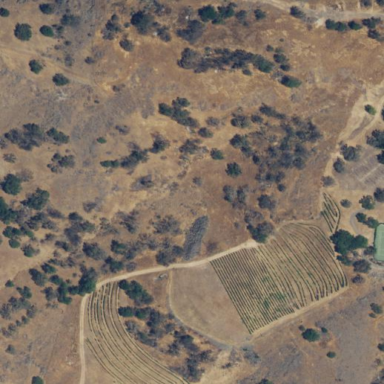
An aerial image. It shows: Vineyard with wine grapes as the main crop.